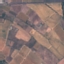
Land use / land cover class: PermanentCrop